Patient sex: F
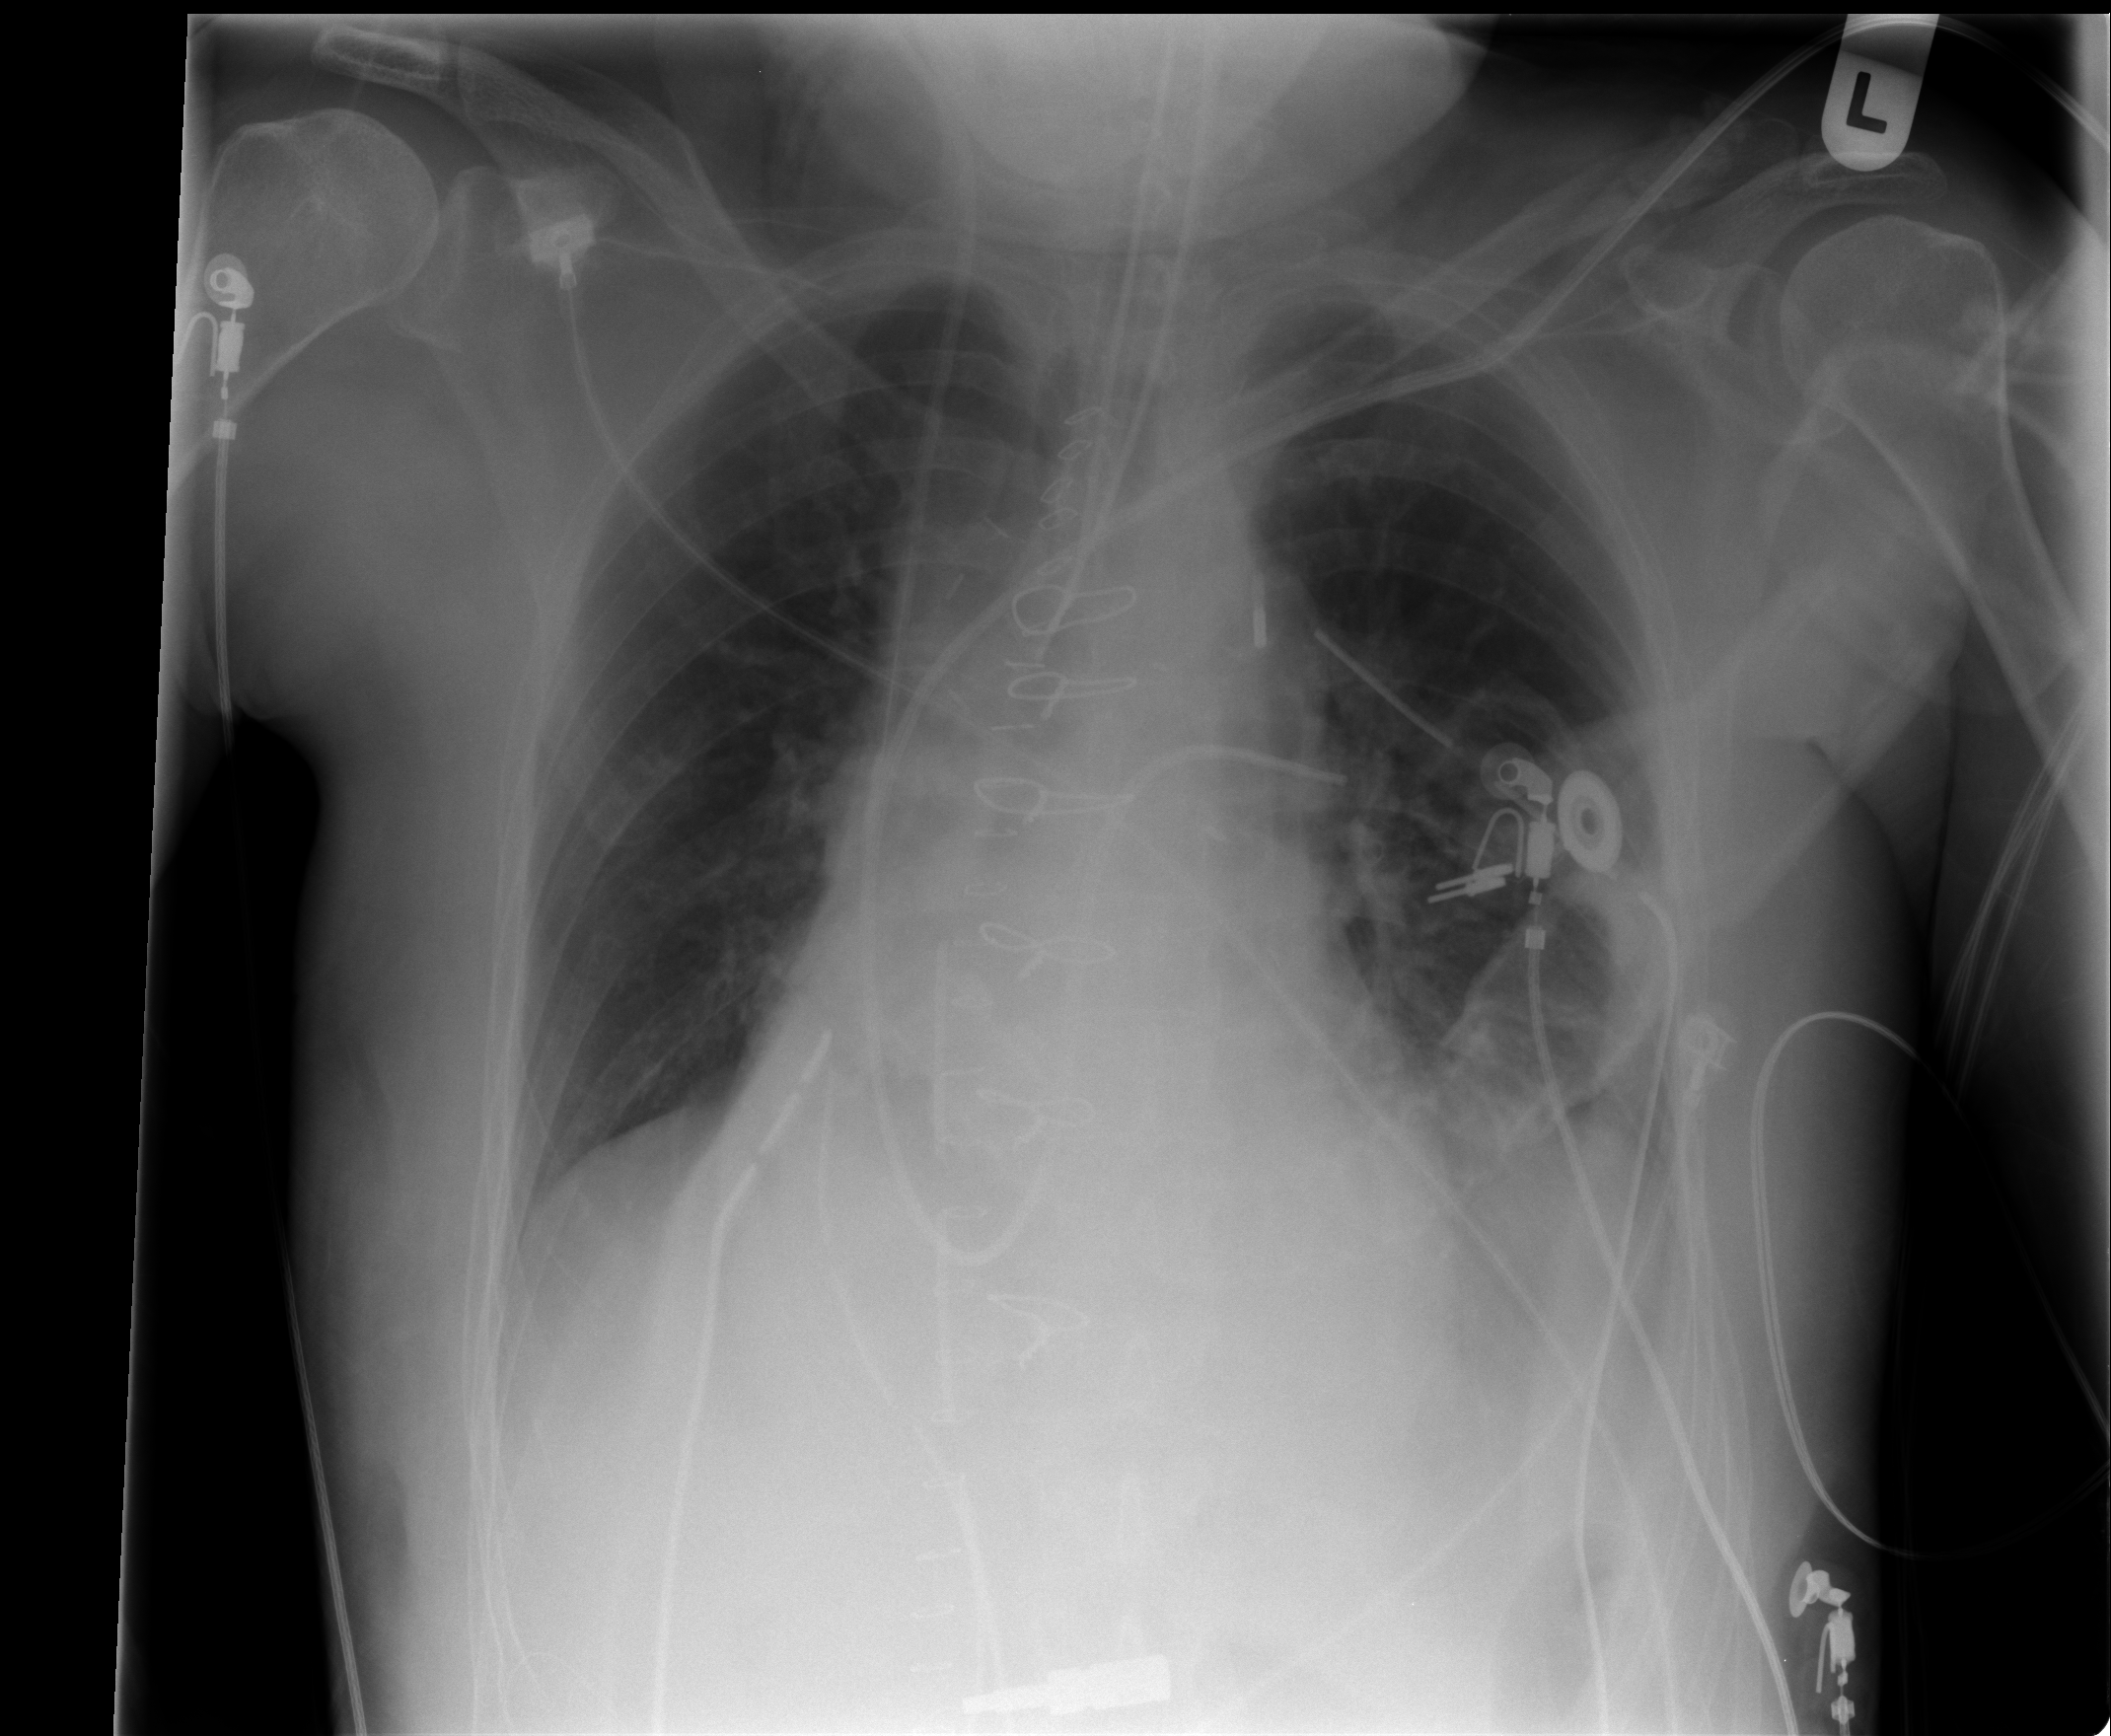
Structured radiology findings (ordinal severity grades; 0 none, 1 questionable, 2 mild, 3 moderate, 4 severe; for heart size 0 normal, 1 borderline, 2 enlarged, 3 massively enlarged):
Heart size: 0
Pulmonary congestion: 0
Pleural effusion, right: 0
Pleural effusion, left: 1
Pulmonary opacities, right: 0
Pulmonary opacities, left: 0
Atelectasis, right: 0
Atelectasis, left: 2